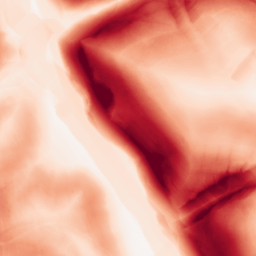
Category: morphological
Decomposition family: morphological_gradient
Decomposition parameters: size: 15
shape: diamond
Upsampling method: regularized
Upsampling parameters: scale: 4
lambda_reg: 0.001
Upsampling scale: 4